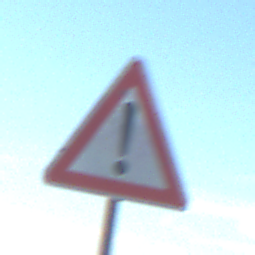
Verkehrszeichen: Gefahrenstelle
Umgebung: Outdoor, Nature
Tageszeit: MorningAfternoon
Wetter: Clear
Licht: Natural
Jahreszeit: Autumn
Kontrast: HighContrast